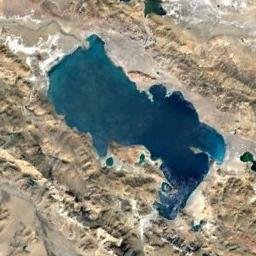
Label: lake